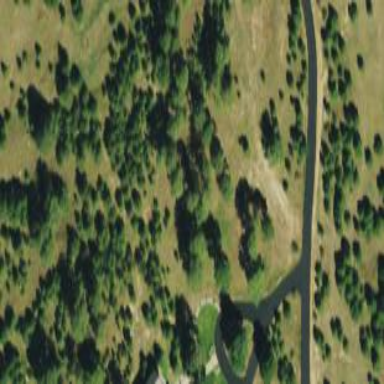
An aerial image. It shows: Evergreen woodland with needle-leaved trees.